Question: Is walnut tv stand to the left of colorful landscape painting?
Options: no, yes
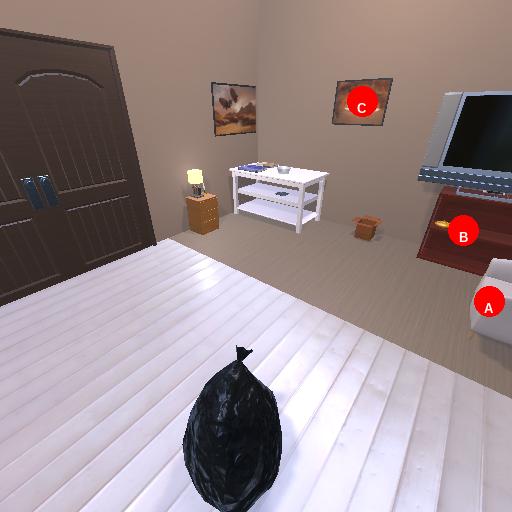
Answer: no